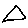
Label: triangle